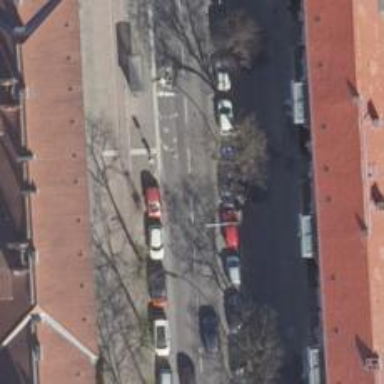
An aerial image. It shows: Tertiary road with asphalt surface. It has separate lanes for sidewalk and cycleway. There are parallel parking lanes on both sides of the road.